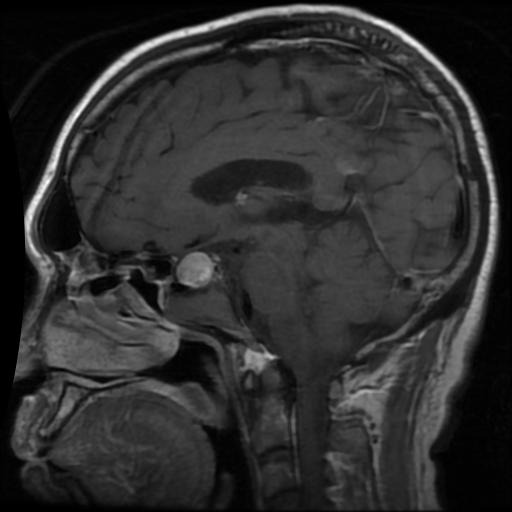
Label: pituitary